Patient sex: M
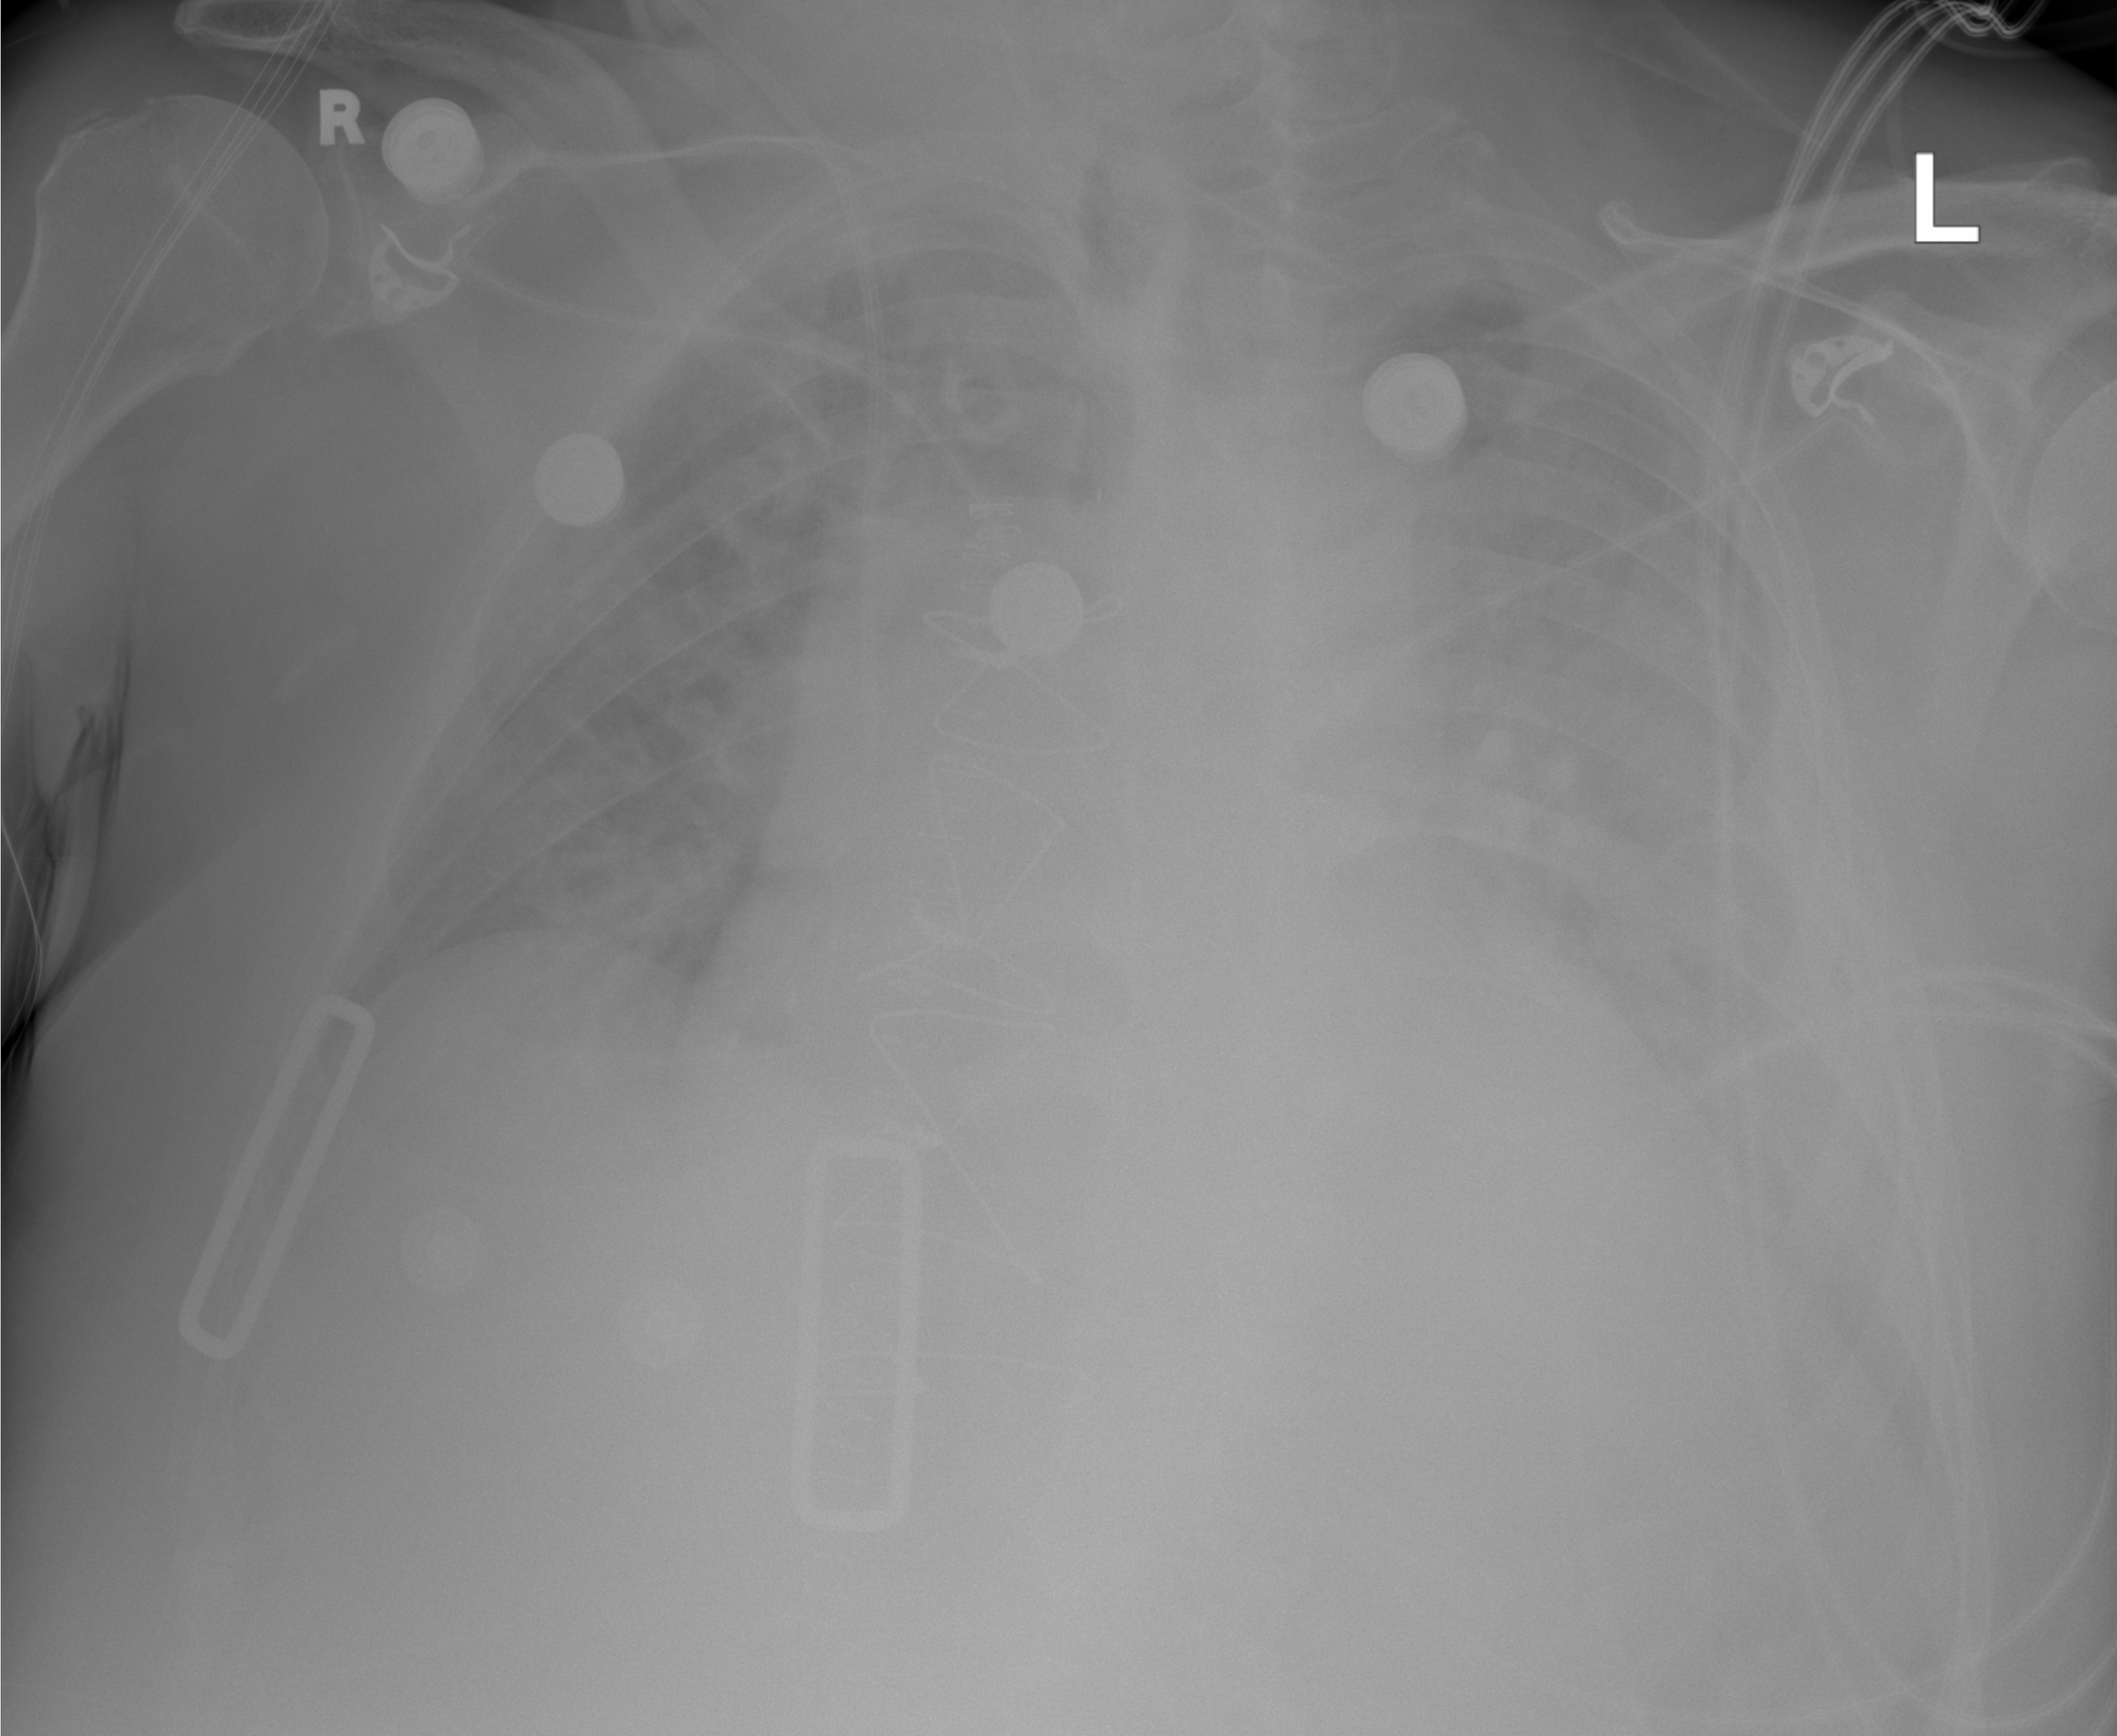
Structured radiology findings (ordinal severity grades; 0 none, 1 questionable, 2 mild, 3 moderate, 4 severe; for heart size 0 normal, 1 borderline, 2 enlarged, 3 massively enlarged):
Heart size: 3
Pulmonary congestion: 3
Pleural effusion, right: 0
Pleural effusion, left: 3
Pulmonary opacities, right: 2
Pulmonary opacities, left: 2
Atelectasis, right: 2
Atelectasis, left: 3